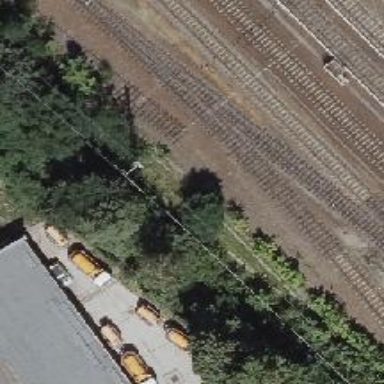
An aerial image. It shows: Abandoned railway.